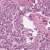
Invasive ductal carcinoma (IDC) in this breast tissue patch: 1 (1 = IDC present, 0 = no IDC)